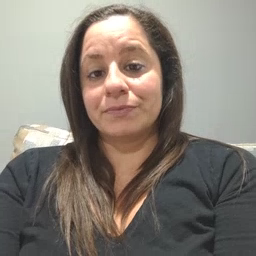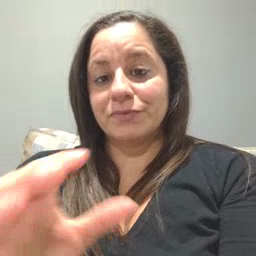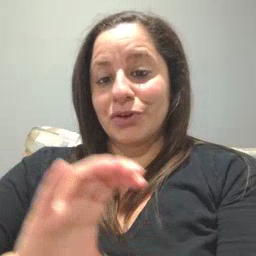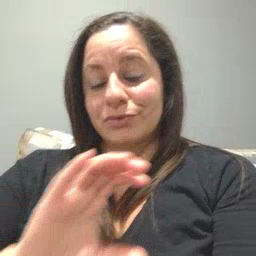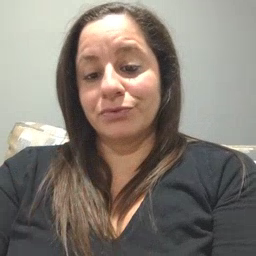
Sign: chocolate